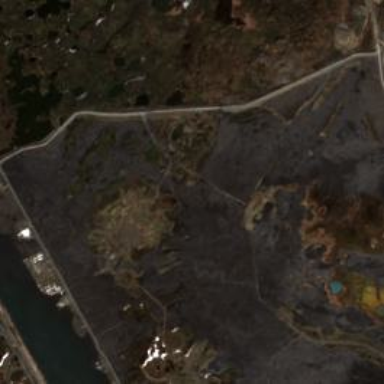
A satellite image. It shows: Tailings reservoir with water.